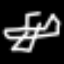
Label: airplane